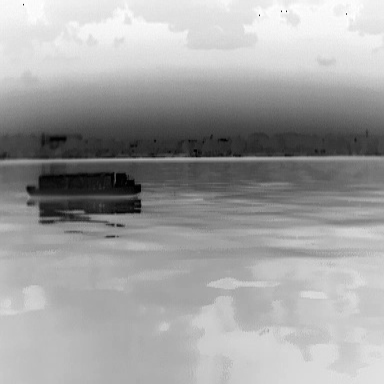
There is a fishing_boat in the infrared image.